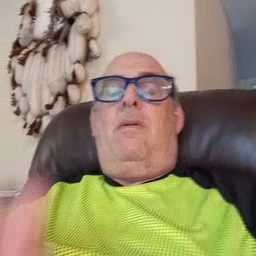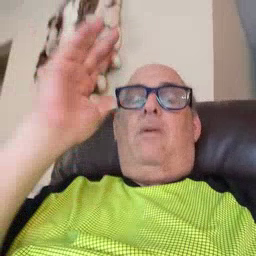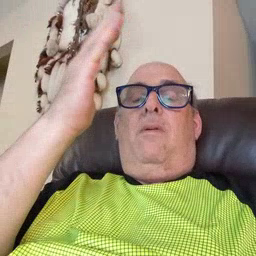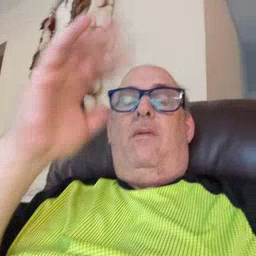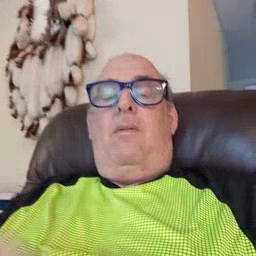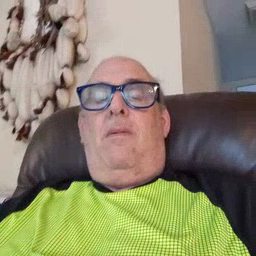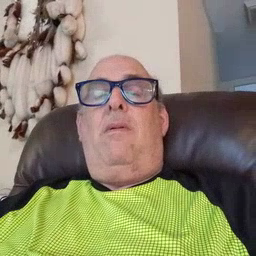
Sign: tree